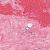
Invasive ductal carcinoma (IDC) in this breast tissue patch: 0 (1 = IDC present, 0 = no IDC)